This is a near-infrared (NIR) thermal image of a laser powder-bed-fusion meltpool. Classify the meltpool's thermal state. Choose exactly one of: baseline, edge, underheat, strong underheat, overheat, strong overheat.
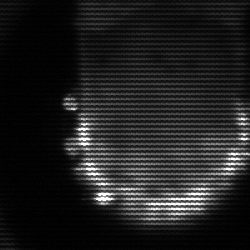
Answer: baseline